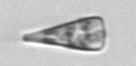
Label: Licmophora